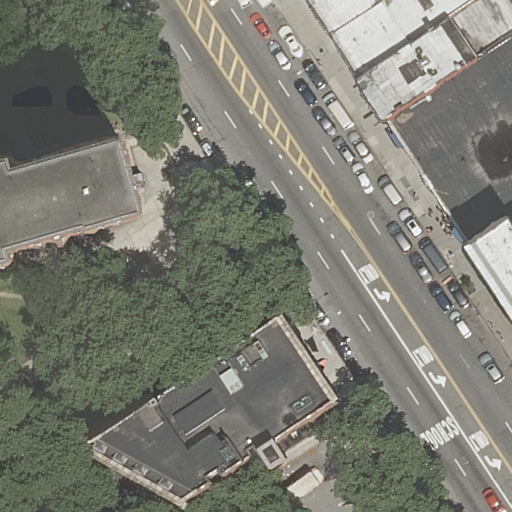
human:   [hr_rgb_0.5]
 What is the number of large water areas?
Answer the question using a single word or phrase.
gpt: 0

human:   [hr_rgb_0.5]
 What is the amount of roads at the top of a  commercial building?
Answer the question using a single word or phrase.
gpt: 0

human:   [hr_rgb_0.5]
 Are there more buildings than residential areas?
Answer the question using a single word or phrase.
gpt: yes

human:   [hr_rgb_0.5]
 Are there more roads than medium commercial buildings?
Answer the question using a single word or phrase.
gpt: yes

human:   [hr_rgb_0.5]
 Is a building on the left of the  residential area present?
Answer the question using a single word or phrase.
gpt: no

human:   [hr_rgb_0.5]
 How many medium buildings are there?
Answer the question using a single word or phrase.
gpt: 3

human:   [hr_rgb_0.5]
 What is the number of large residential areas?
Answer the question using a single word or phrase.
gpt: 0

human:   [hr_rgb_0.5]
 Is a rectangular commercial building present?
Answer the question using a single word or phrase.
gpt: no

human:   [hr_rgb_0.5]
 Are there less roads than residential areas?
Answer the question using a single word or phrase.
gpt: no

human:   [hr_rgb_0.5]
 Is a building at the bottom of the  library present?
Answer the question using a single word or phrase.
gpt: no

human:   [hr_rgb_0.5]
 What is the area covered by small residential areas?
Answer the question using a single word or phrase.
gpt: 0m2

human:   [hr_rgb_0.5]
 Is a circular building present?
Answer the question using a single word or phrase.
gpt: no

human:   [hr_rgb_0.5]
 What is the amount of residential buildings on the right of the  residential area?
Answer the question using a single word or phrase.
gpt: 8

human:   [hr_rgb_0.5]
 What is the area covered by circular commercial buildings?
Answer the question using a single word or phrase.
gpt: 0m2

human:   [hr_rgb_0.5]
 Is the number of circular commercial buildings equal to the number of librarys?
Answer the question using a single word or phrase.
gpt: no

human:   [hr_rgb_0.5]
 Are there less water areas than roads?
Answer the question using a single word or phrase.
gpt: yes

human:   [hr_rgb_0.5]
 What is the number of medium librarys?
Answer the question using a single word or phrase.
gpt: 0

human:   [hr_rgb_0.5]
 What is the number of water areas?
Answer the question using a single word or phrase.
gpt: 0

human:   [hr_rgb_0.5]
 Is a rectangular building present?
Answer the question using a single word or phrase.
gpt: yes

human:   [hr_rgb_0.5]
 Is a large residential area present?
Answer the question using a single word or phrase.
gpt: no

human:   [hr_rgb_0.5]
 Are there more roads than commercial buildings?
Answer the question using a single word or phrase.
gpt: yes

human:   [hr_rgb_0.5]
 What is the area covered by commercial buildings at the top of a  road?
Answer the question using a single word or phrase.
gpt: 0m2

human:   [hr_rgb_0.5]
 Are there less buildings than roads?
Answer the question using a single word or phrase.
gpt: no

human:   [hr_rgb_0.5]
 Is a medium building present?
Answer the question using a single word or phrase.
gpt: yes

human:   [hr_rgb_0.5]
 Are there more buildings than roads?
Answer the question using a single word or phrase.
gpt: yes

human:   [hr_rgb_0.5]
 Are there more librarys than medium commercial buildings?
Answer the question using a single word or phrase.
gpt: yes

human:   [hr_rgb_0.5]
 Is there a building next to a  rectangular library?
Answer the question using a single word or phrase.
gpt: no

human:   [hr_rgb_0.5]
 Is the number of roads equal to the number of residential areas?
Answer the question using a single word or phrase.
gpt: no

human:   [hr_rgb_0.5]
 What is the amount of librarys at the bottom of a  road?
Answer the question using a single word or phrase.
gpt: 1

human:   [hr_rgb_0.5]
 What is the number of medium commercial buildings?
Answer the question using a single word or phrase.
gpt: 0

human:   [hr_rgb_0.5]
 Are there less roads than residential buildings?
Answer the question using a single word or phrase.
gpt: yes

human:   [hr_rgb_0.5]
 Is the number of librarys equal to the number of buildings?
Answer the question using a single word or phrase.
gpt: no

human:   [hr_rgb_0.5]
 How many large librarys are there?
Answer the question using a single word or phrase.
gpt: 1

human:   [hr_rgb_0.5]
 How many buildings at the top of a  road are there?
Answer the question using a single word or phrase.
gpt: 7

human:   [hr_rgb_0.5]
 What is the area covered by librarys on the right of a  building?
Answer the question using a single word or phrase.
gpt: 951m2

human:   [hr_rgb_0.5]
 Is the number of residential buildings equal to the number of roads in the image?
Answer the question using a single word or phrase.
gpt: no